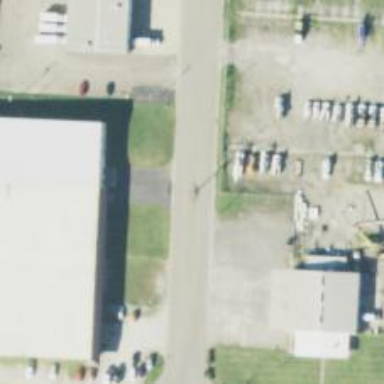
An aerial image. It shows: Power pole.